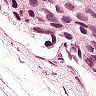
Metastatic tissue present: yes